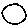
Label: circle